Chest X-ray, PA view. Patient: 59 years old, sex M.
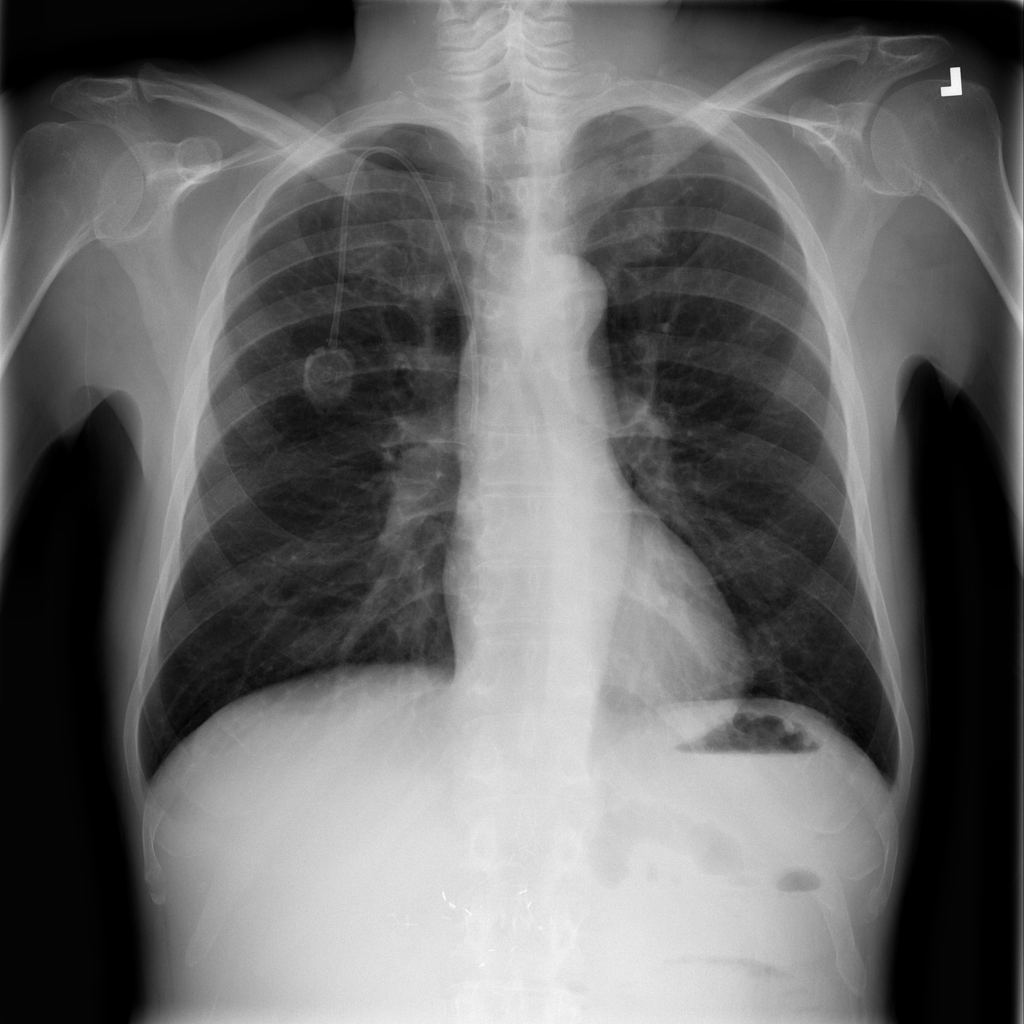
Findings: No Finding